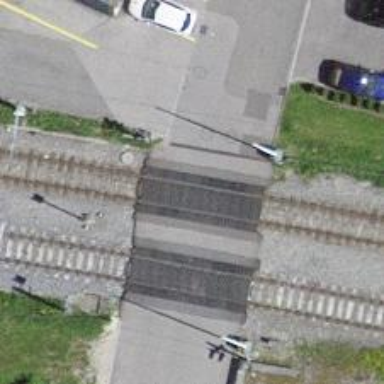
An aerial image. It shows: Level crossing along the railway.